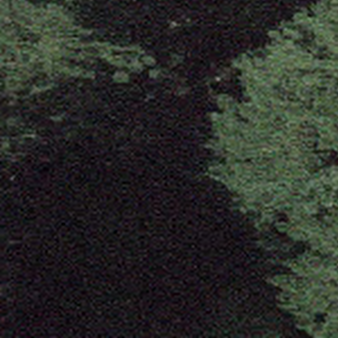
Label: other